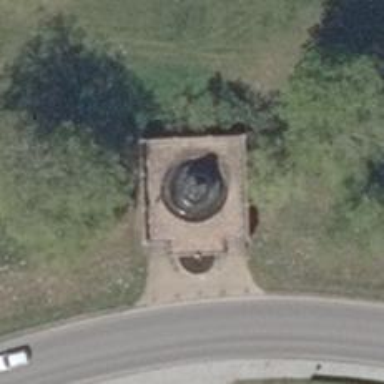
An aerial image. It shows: Beautiful fountain.